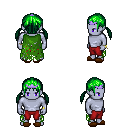
a pixel art fantasy rpg character, male body template, dark elf, purple skin, green tattered cape, red pants, green twin-tailed hairstyle, purple tiara, bracelets, brown slippers, four views (front, back, left, right), 2x2 character sprite sheet, small pixel art, hard edges, no anti-aliasing